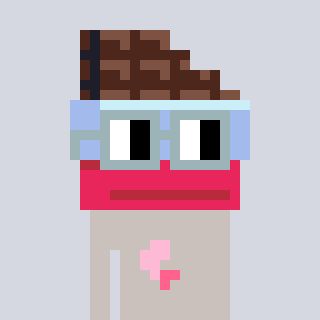
a pixel art character with square dark gray glasses, a chocolate-shaped head and a foggrey-colored body on a cool background